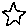
Label: star